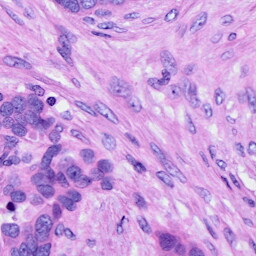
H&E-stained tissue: Ovarian